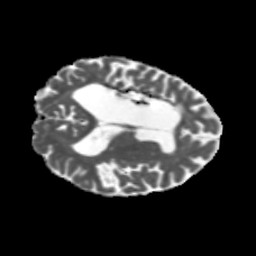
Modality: MD
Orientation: axial
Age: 53
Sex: female
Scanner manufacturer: siemens
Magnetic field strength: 3 T
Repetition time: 5.47 s
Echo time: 0.0854 s